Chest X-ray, PA view. Patient: 59 years old, sex M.
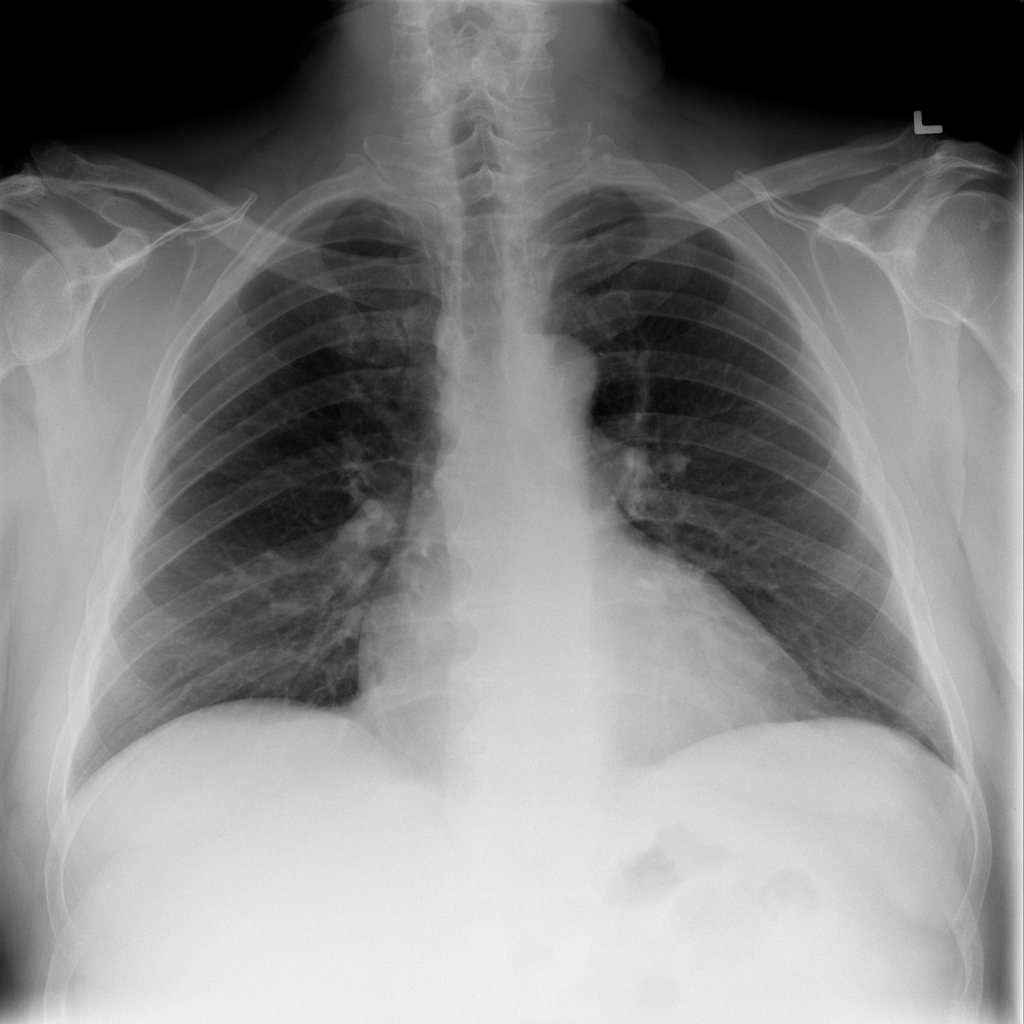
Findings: No Finding